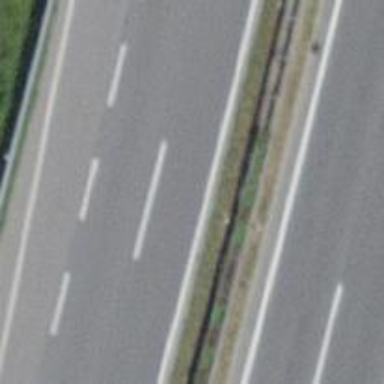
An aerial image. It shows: Asphalt motorway.